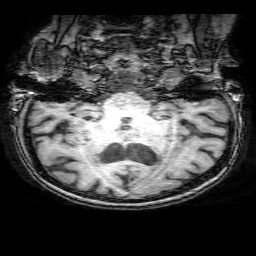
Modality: T1w
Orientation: sagittal
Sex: female
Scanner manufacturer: philips
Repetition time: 0.008199 s
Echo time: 0.00378 s